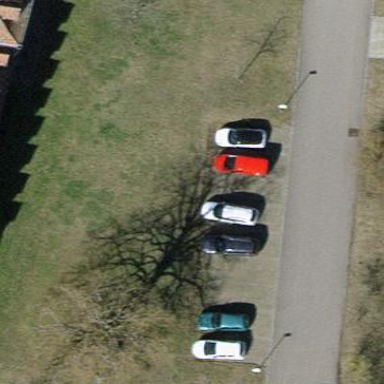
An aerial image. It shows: Street side parking area.